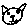
Label: cat